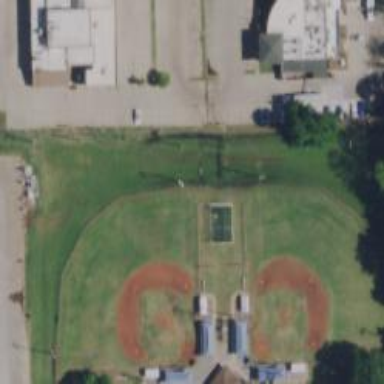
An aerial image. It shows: Baseball pitch for leisure and sports activities.